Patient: sex F, age 55
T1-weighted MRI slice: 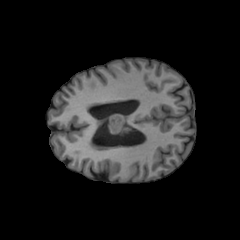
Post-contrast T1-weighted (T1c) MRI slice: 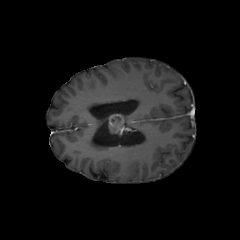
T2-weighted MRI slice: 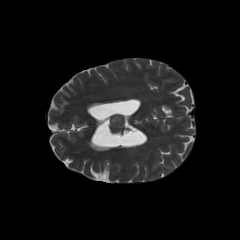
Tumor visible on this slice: yes
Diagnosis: Glioblastoma, IDH-wildtype
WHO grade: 4